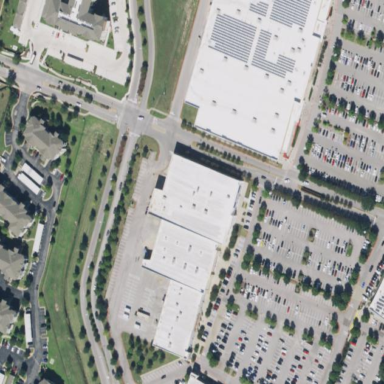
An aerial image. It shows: Retail building.